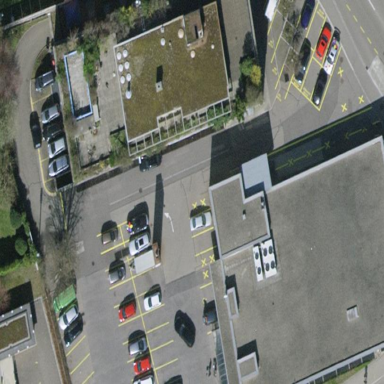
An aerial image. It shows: Flat-roofed retail building housing supermarket.